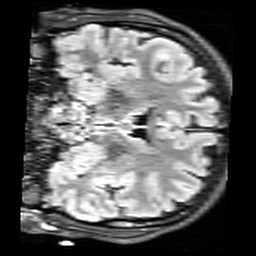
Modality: FLAIR
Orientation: coronal
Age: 24
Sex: female
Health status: healthy
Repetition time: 12 s
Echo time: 0.095 s